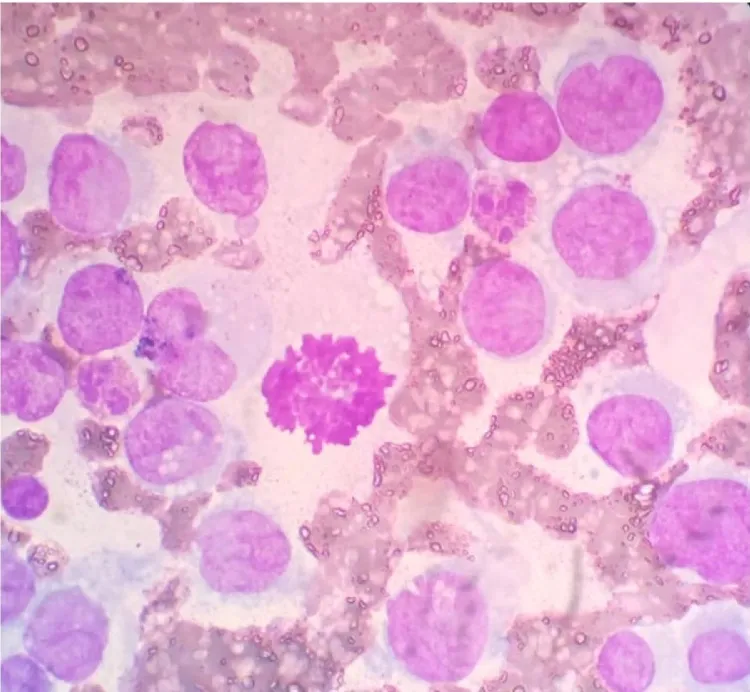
Peripheral blood film demonstrating myeloid blasts with abundant cytoplasm.
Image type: pathology (giemsa)